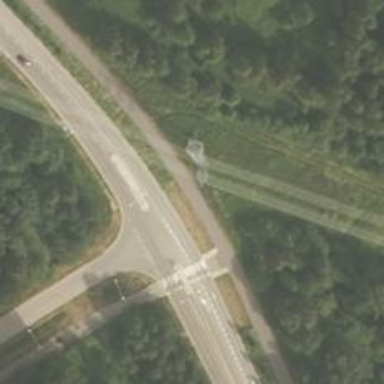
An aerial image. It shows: Asphalt cycleway.